Question: I want to draw a shape like:

I can use this shape to draw over canvas but I have to create this bitmap on runtime with black and what color. Is there any way to do this like using path or something else?
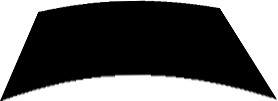
Answer: > Is there any way to do this like using path or something else?
Yes, you could create it with a 'Path':
'''
// the Paint for the path
Paint p = new Paint();
p.setAntiAlias(true);
p.setColor(Color.BLACK);
p.setStyle(Style.FILL);
// the path
Path pth = new Path();
pth.moveTo(50, 200); // example values, modify with your own, or to improve the path
pth.lineTo(70, 140);
pth.quadTo(150, 115, 230, 140);
pth.lineTo(250, 200);
pth.quadTo(150, 165, 50, 200);
pth.close();
'''
Make sure that the values you use for the path are in the 'Bitmap''s bounds so you can see the path.